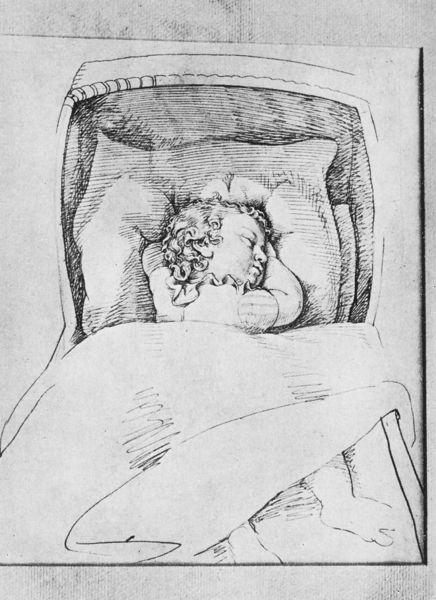
Titel: Schlafendes Kind
Künstler: Philipp Otto Runge
Institution: Stettin, Provinzialmuseum
Schlagwörter: feder, fuß, schlaf, nacht, rücken, skizze, zeichnung, hemd, arm, gesicht, tot, haare, decke, kind, locken, beine, füße, schlafen, schlafend, abstrakt, baby, wagen, kissen, bett, korb, bauch, liegend, schraffur, schwarzweiß, kin, kinderwagen, säugling, wiege, bettchen, hend, bette, grippe, zurückgeschlagen, aufegedeckt